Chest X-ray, PA view. Patient: 43 years old, sex F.
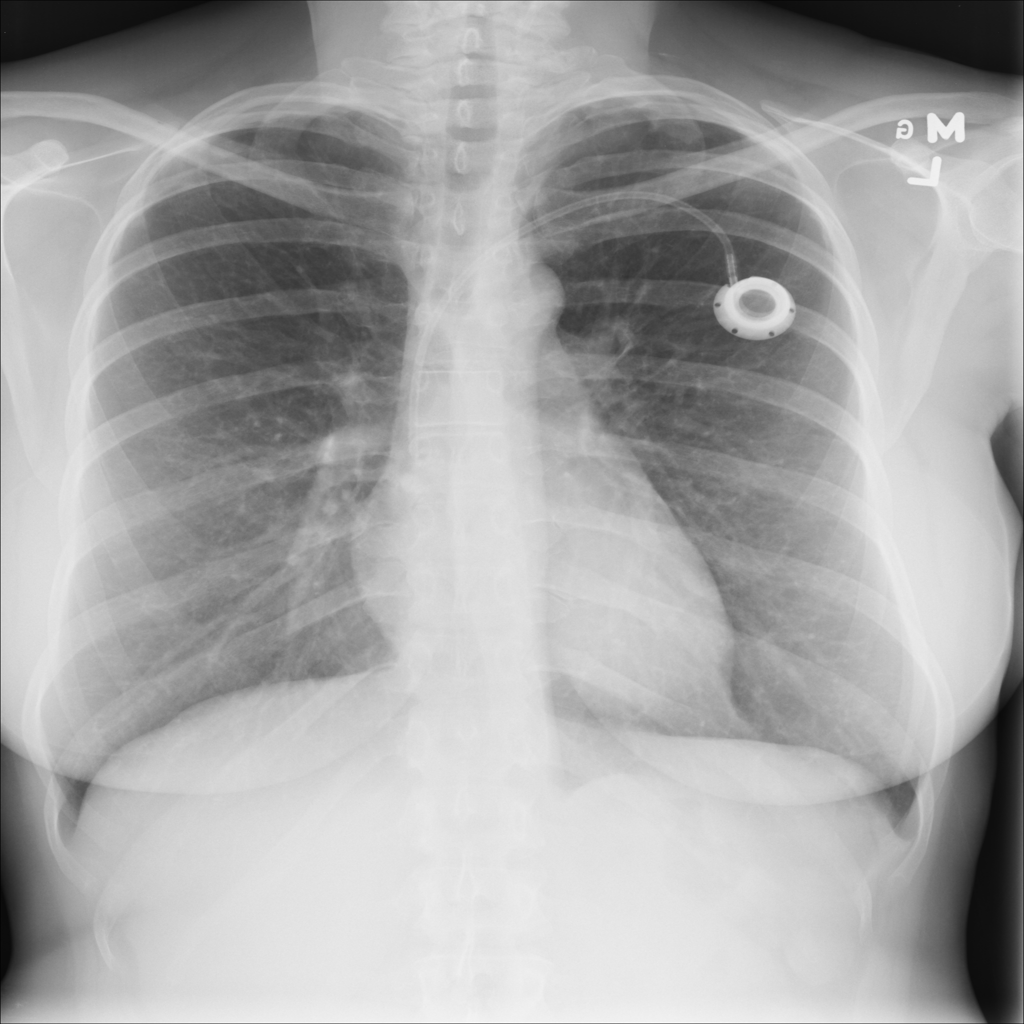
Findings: No Finding